Question: Given the supply, demand, and route table for this logistics problem, what is the minimum total cost? Please provide the answer as an integer.
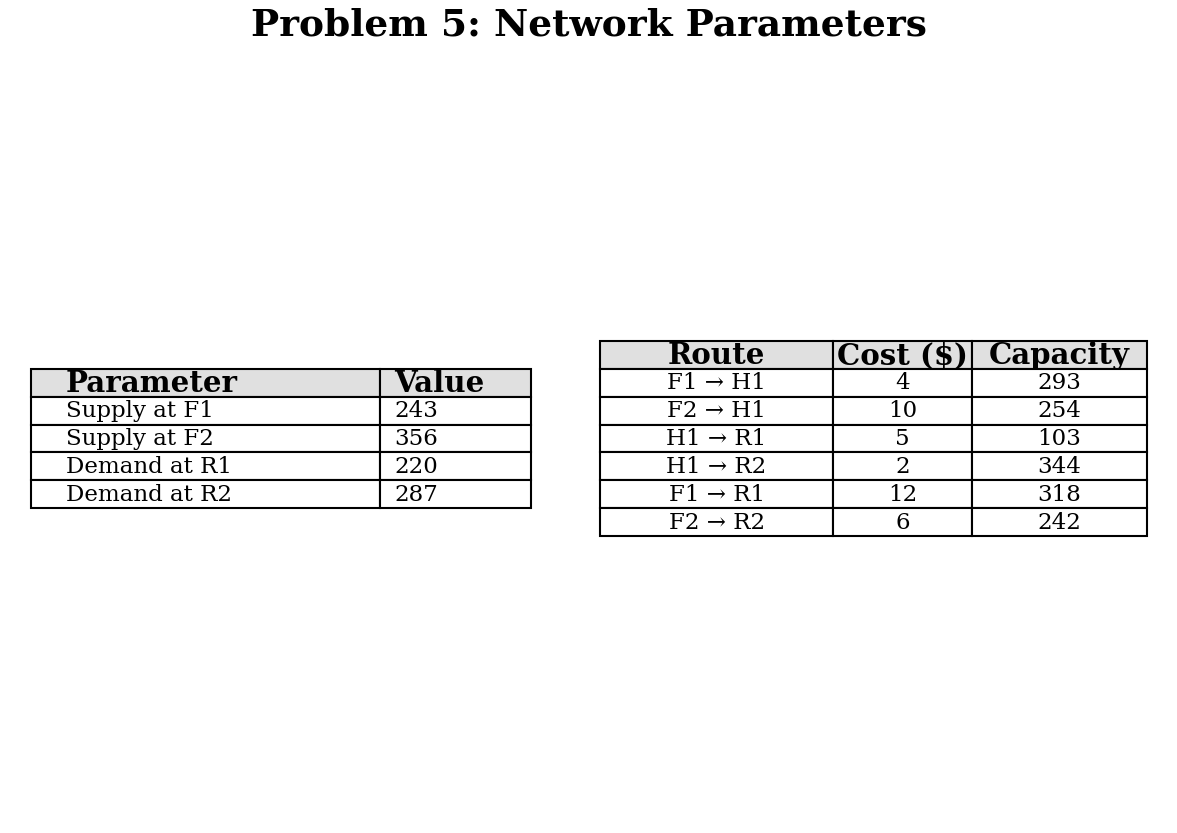
Answer: 4185